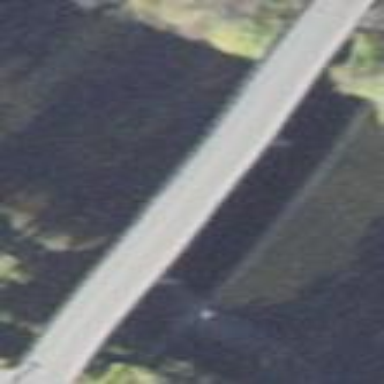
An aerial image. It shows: Man-made bridge.